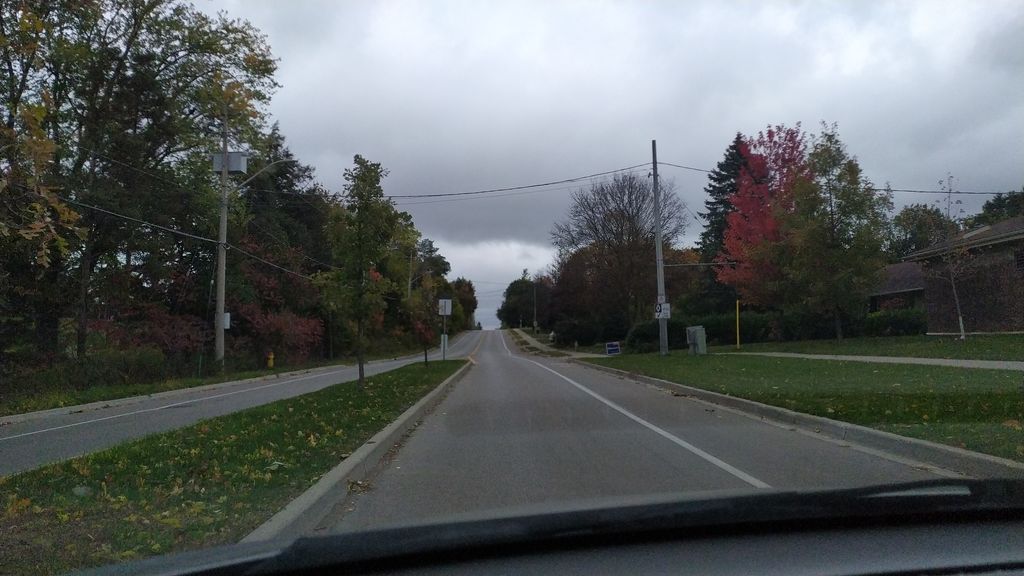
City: kitchener-waterloo